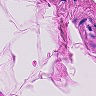
Metastatic tissue present: no